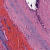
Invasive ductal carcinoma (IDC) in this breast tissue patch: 0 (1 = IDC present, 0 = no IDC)